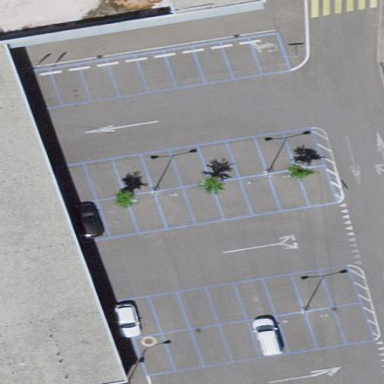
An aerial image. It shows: Parking area with asphalt surface.